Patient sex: M
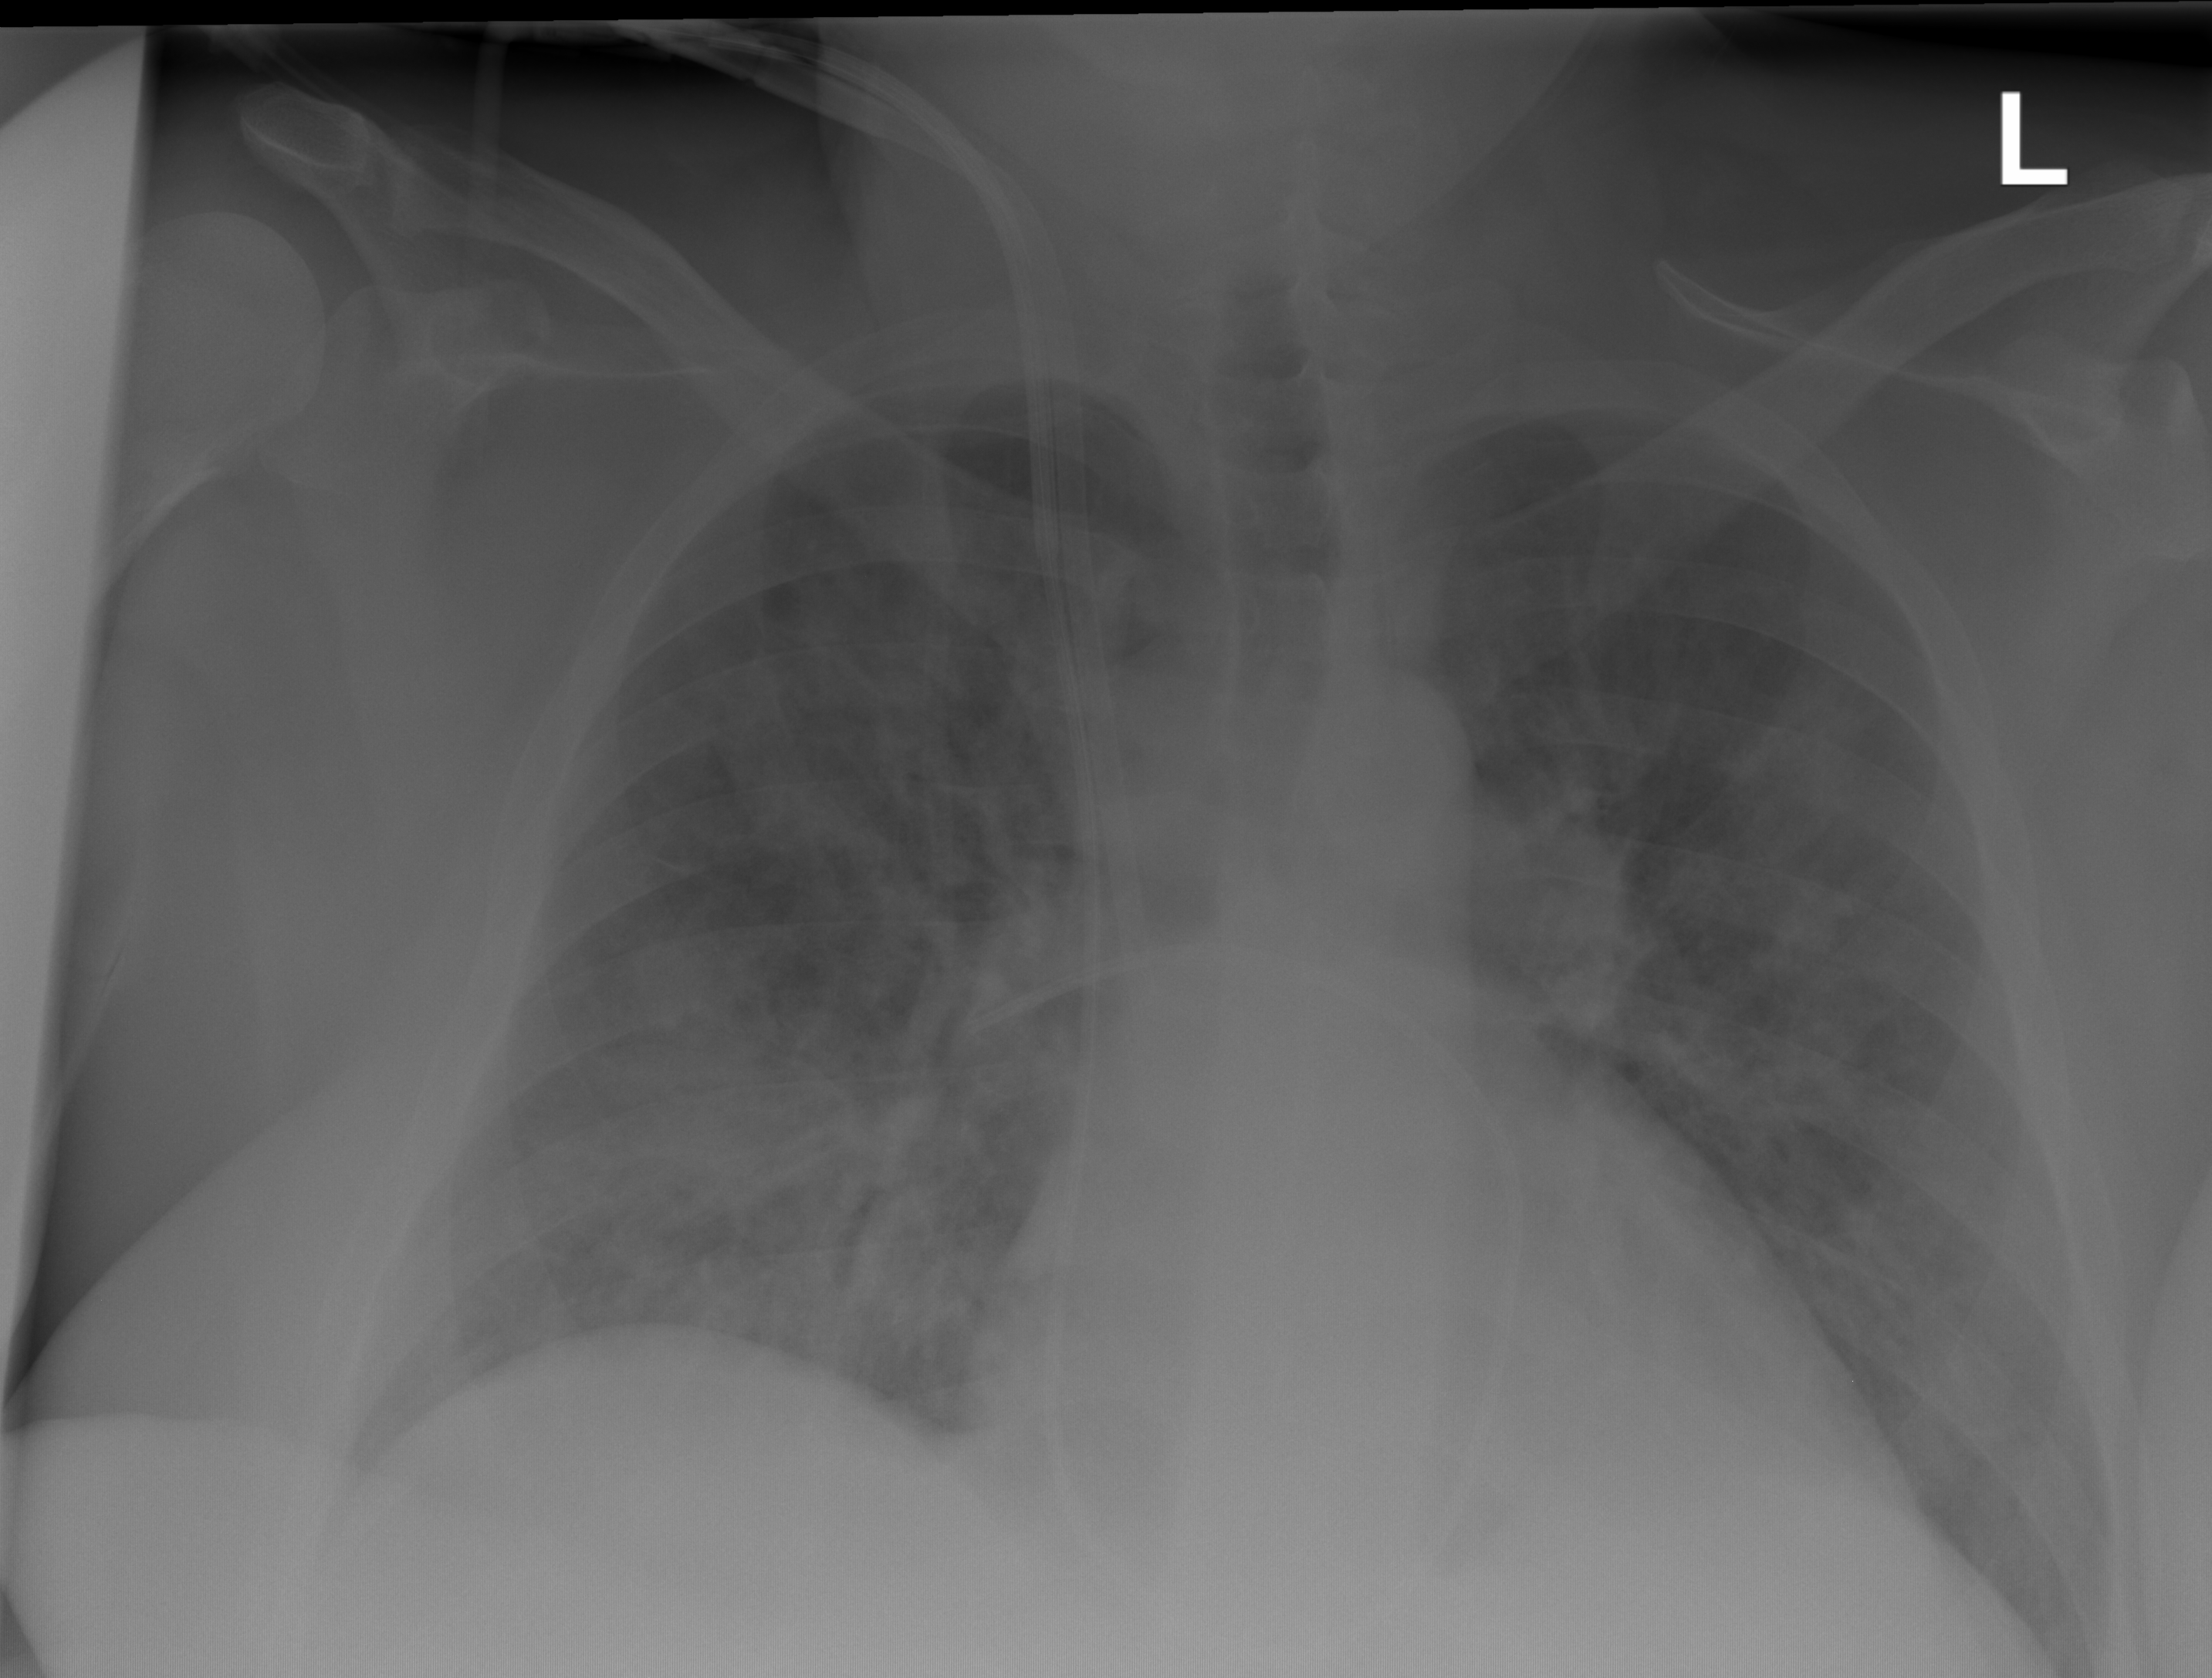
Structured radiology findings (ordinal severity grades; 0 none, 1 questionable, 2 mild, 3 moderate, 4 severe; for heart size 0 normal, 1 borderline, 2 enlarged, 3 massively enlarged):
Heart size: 0
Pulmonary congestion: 3
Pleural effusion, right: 0
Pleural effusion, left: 0
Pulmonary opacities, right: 3
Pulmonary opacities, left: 3
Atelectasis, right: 0
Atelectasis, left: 0